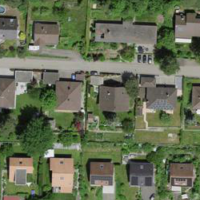
EUNIS habitat code: 55
Species observed at this site:
Campanula thyrsoides
Ajuga genevensis
Geranium sanguineum
Hedera helix
Eriophorum angustifolium